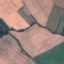
Land use / land cover: AnnualCrop